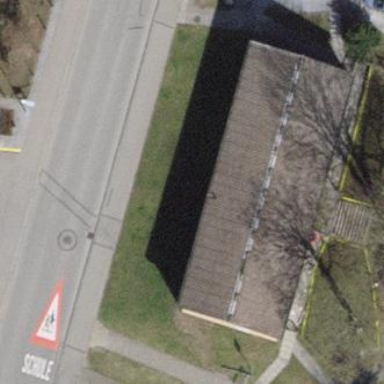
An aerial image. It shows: Kindergarten building.